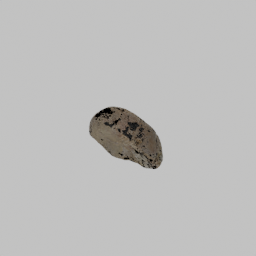
Label: nature